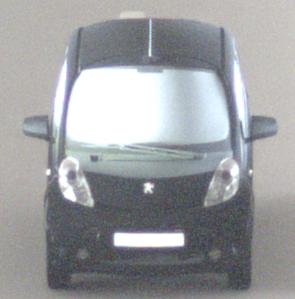
Make: Peugeot
Model: iOn
Detailed model: iOn
Model produced from: 2010/12
Model produced until: 2013/02
Doors: 5
Color: black
Road condition: dry road
Daytime: midday
Contrast: medium contrast